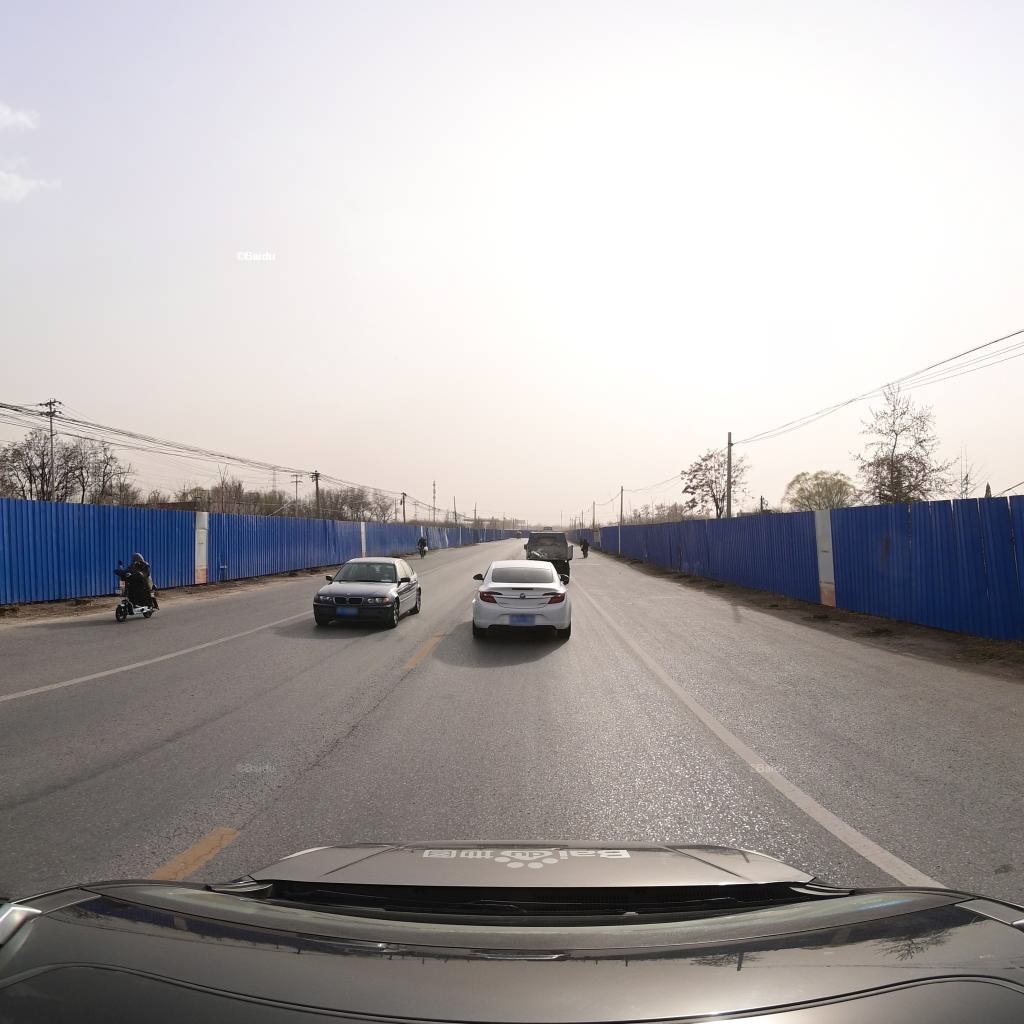
Region: Fengtai
Road damage annotations: longitudinal crack